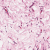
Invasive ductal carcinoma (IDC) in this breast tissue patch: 0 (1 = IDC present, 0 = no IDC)